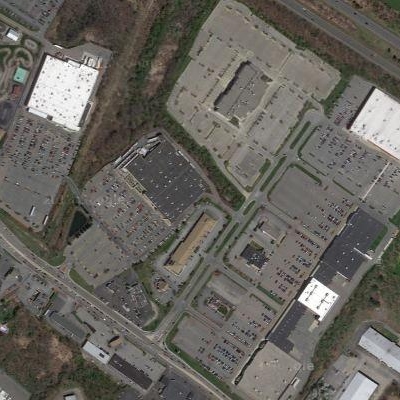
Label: gParking